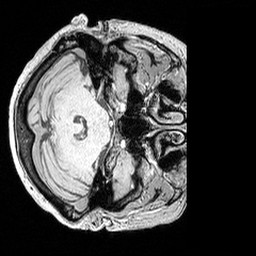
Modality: MP2RAGE
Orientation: axial
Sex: female
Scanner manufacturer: siemens
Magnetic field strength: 3 T
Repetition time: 5 s
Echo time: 0.00292 s